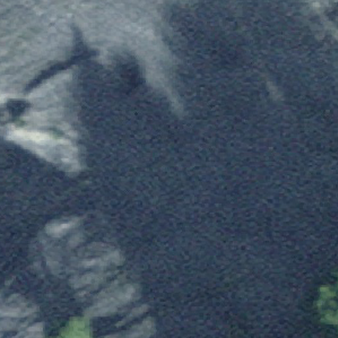
Label: other